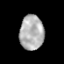
Tissue: prostate
Cell type: Myeloid cells
Senescence score: 0.7899
Nuclear area (px): 814
Mean DAPI intensity: 177.053